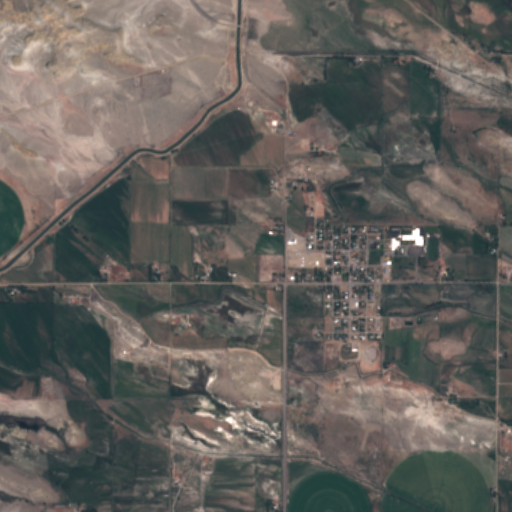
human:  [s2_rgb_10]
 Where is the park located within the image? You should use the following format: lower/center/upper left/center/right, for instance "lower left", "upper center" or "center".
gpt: The park is located in the center right of the image.
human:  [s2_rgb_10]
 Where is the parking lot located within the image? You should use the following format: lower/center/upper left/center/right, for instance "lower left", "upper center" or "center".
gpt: The parking lot is located in the center right of the image.
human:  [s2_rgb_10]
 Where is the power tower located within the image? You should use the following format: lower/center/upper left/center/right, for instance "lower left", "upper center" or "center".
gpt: The power tower is located in the upper of the image.
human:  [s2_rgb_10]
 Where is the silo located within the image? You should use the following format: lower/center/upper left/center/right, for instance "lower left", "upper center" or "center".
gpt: The silo is located in the center of the image.
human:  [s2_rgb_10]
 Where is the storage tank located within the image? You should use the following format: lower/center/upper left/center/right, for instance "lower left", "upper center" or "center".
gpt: The storage tank is located in the upper center of the image.
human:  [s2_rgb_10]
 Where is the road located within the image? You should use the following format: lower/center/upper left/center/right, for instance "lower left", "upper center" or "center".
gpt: There is no road in the image.